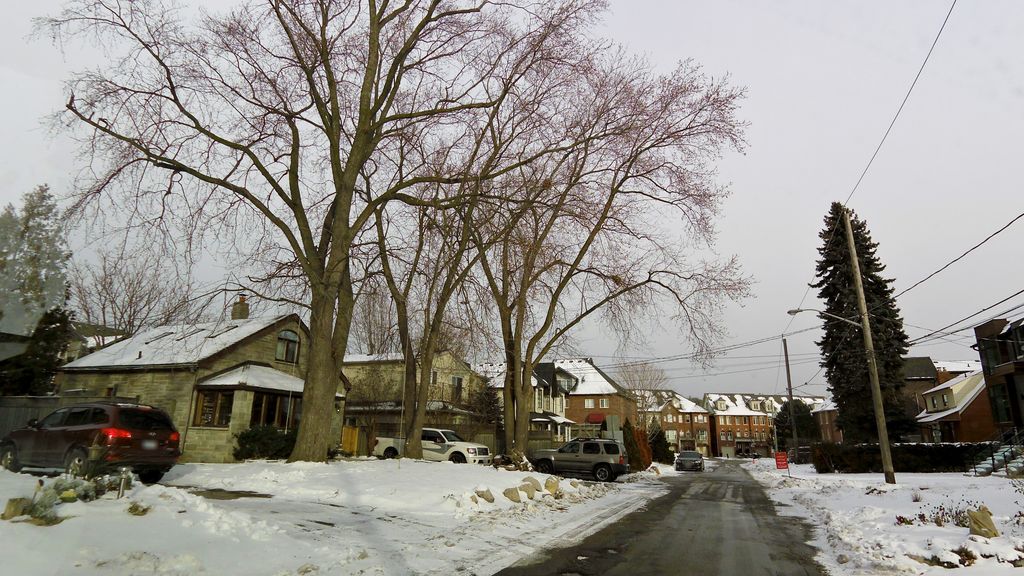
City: toronto